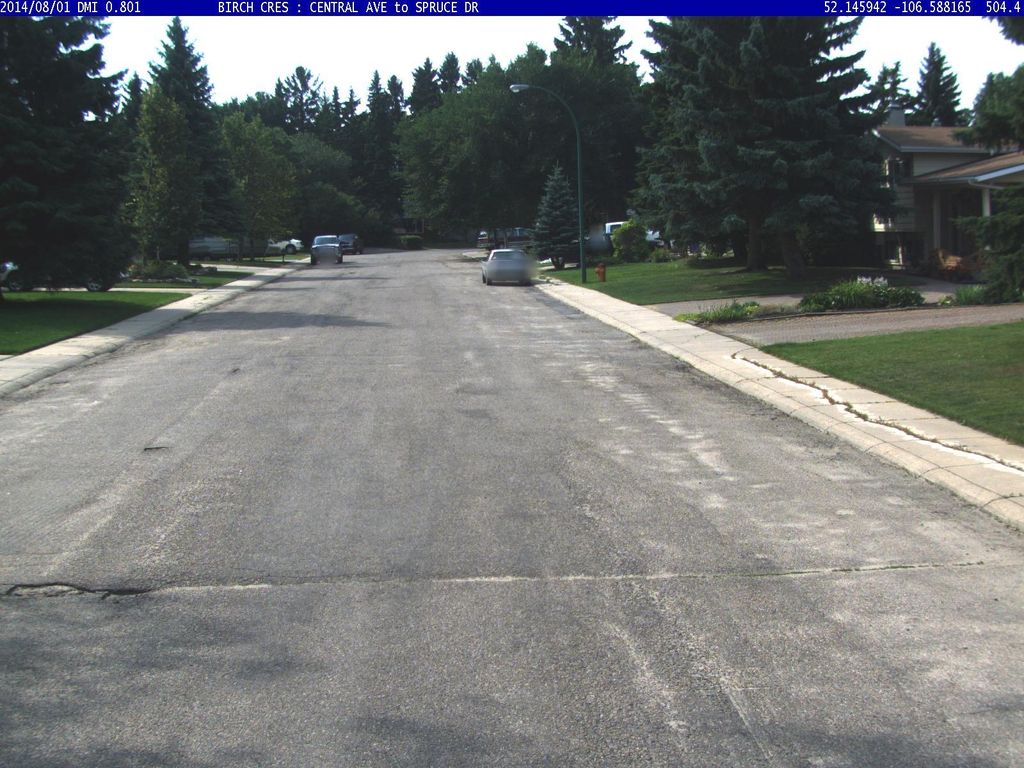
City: saskatoon